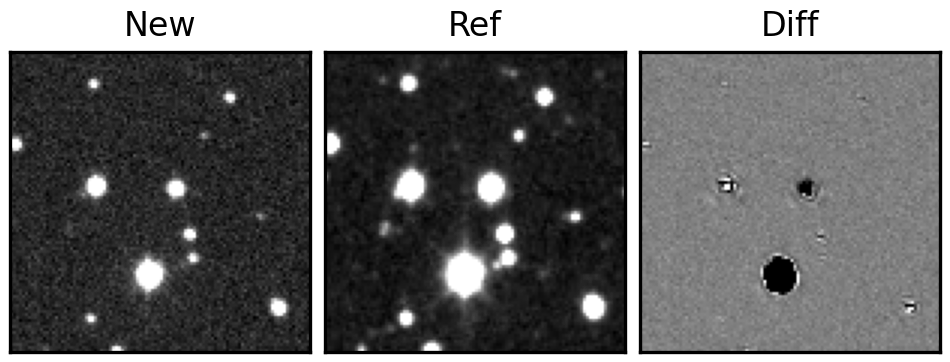
Label: bogus